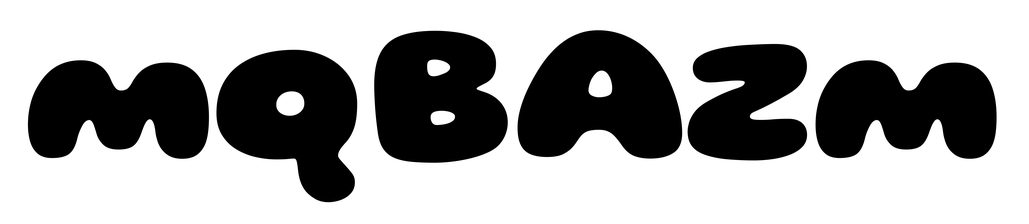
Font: Gluten_Black